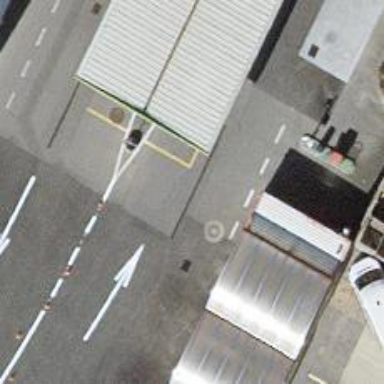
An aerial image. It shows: Fuel station.